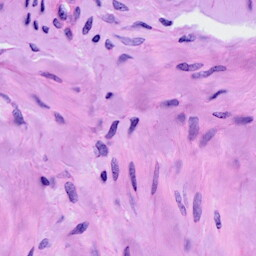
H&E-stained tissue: Cervix